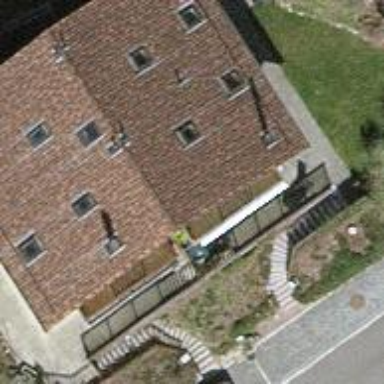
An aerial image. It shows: Simple house.